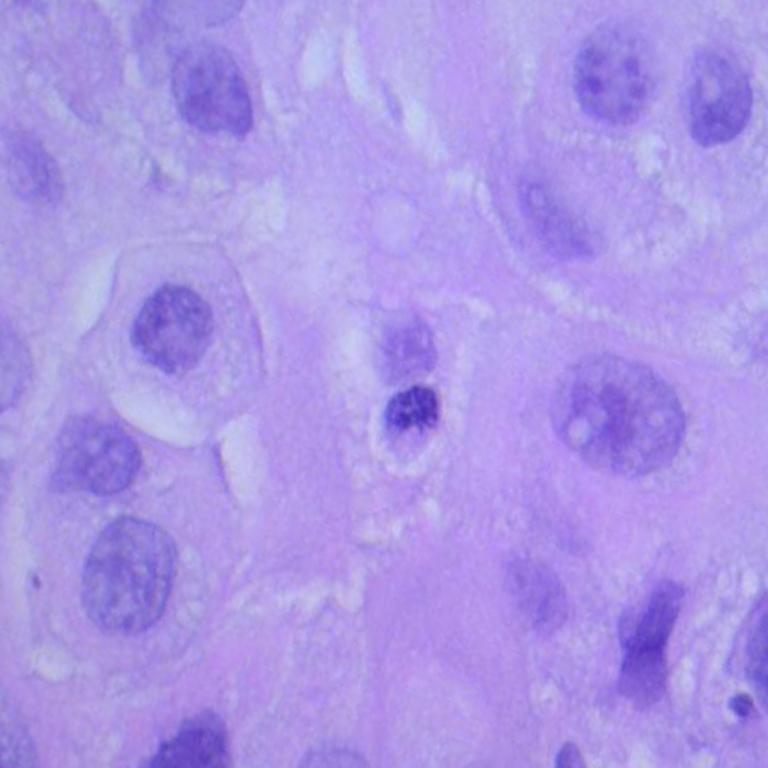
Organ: lung
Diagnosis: squamous carcinomas